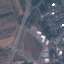
Land use / land cover: Highway